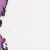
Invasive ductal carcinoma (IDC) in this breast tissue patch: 0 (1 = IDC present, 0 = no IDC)